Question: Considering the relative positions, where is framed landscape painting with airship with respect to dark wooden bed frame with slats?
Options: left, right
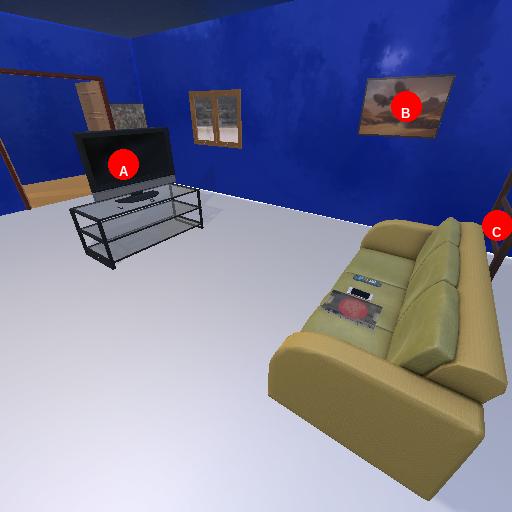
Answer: left